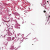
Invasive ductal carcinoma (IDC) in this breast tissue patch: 0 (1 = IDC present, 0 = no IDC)